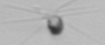
Label: Calciopappus